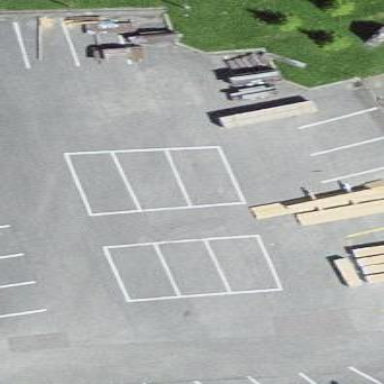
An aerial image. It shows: Parking area.